Question:
I would like to have in the red circle cell () the sum of all the C column. I've tried using C1 to C50 in the formula ('=SUM(C1:C50)'). I use C1:C50 and not C1:C18 because if I add some lines before the final sum I would like those to be included in the final sum.
So 2 questions:
1) How can sum all the C column without only C1 (which is a date) and without C19 (to not cause the circular reference, since that is the cell where just the previous values should be sum and presented?
2) If there's a formula for that, would it auto-update if I add more lines (let's say I add another line and the final sum changes to C20)? Then C19 should also be add to the sum.
PS: the image is showing the formula for the B column because I will use the same formula in all columns, I just asked about C because there I have a working sum.
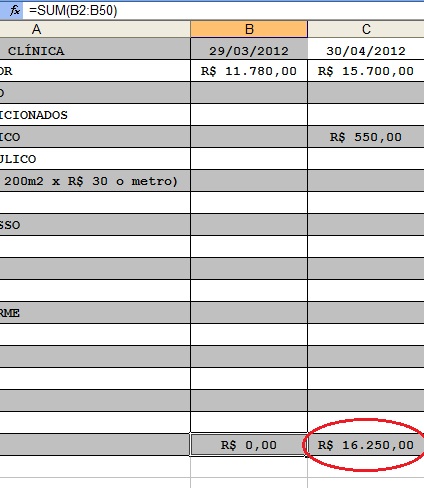
Answer: > 1) How can sum all the C column without only C1 (which is a date) and
without C19 (to not cause the circular reference, since that is the
cell where just the previous values should be sum and presented?
'''
=SUM(C2:C18,C20:C50)
'''
> 2) If there's a formula for that, would it auto-update if I add more
lines (let's say I add another line and the final sum changes to C20)?
Then C19 should also be add to the sum
If you were to insert a row between rows 2 and 18 with the above formula Excel will automatically change it to
'=SUM(C2:C19,C21:C51)'